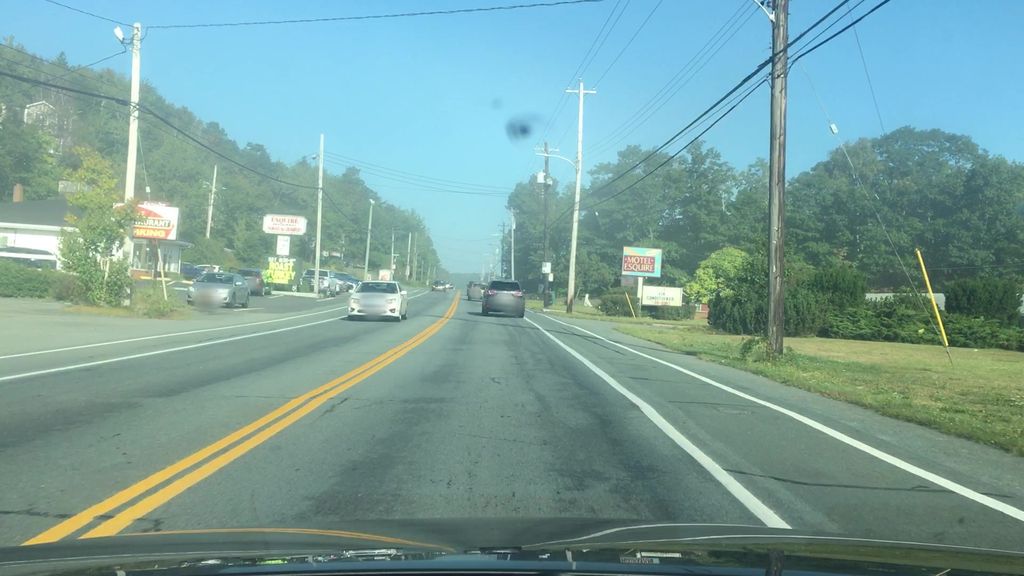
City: halifax